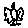
Label: bird